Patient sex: M
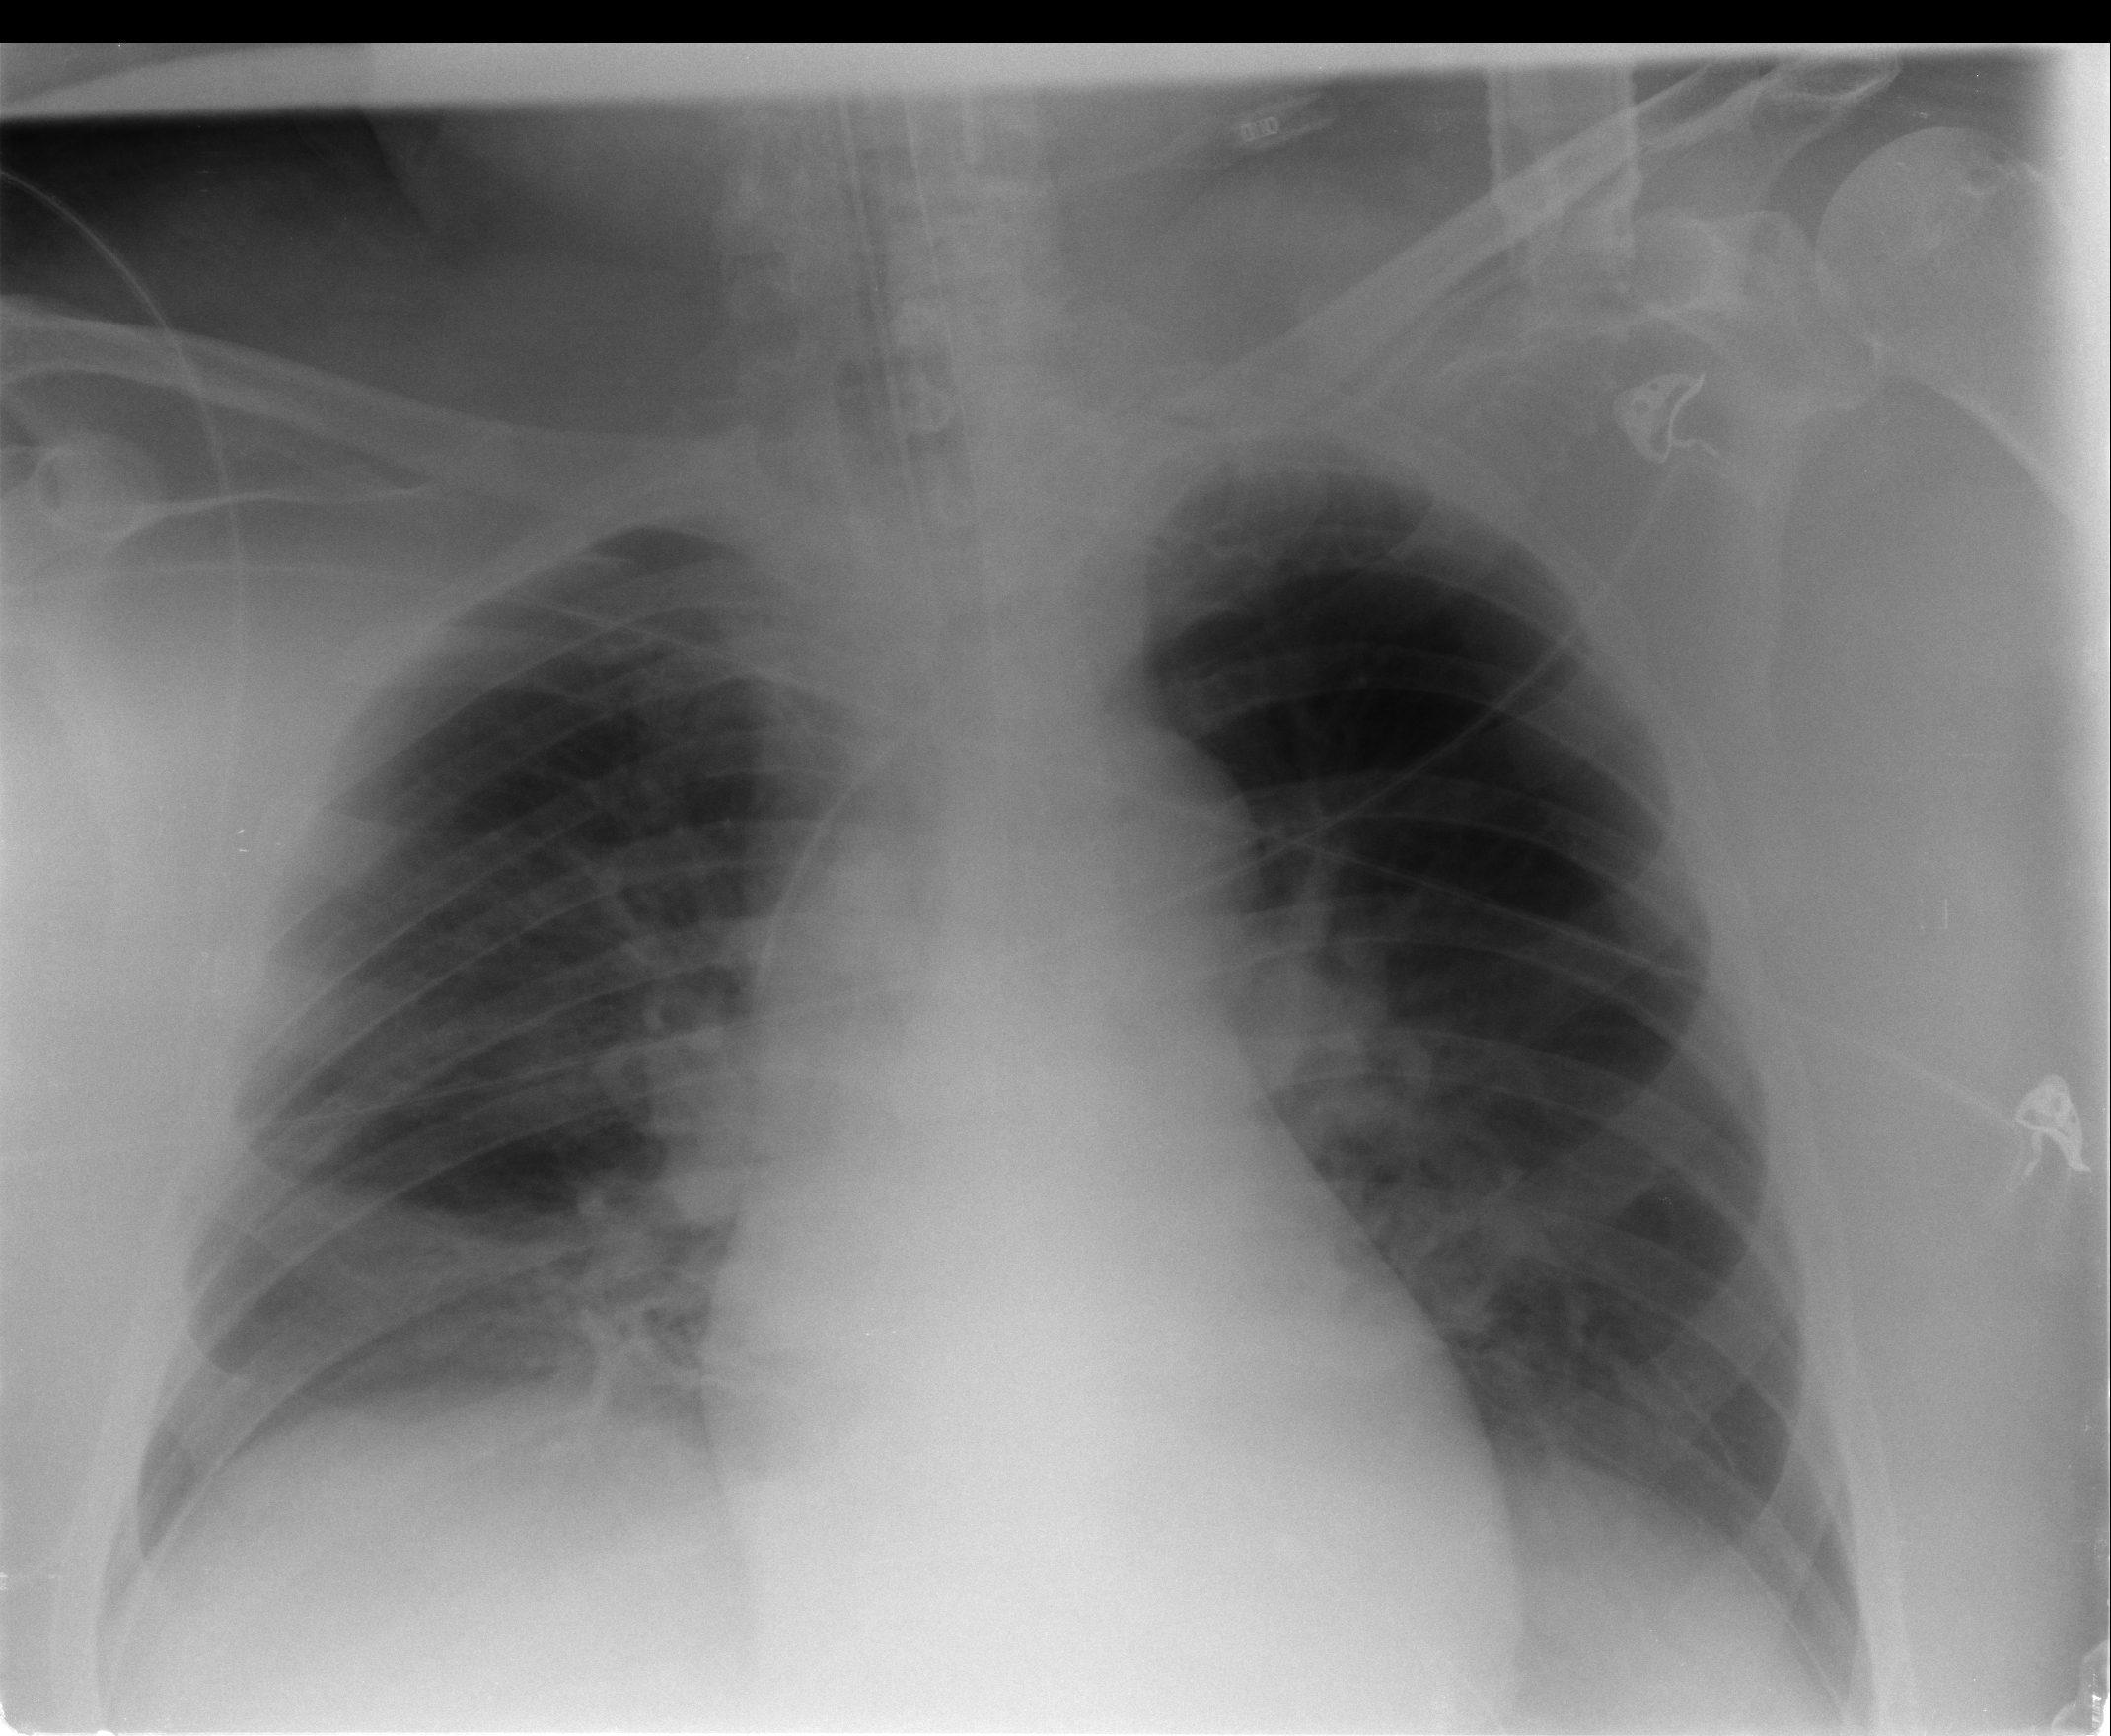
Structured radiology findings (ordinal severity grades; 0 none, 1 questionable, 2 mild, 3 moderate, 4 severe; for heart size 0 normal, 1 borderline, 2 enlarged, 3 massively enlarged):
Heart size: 0
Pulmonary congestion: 2
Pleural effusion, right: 1
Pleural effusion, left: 1
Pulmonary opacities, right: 2
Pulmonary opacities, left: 0
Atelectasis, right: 1
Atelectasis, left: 2